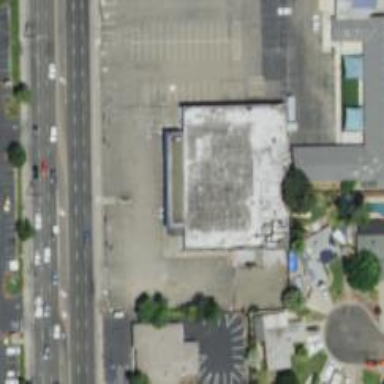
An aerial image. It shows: Building.